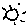
Label: sun